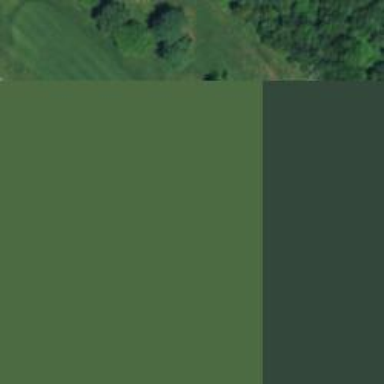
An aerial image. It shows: Grassy area designated as golf fairway.